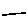
Label: line